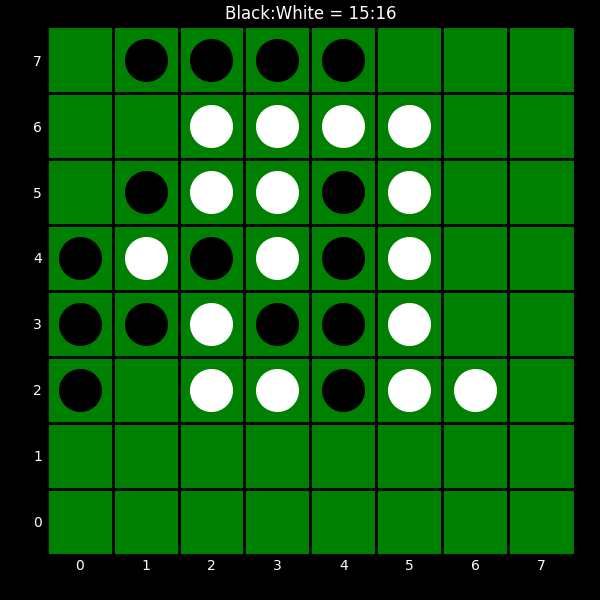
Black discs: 15
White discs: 16